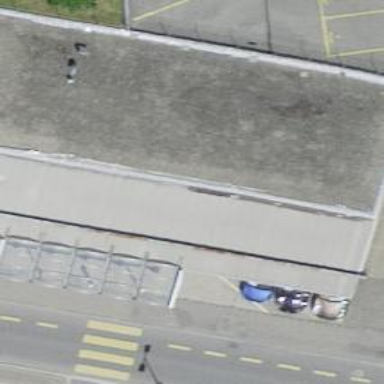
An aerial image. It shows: Building with flat roof.